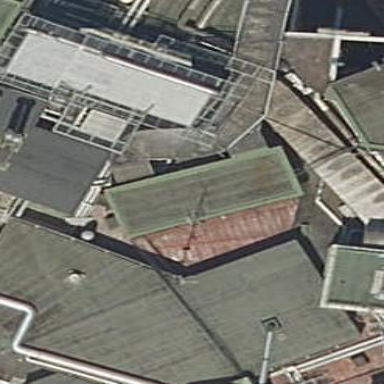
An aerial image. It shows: Part of building.